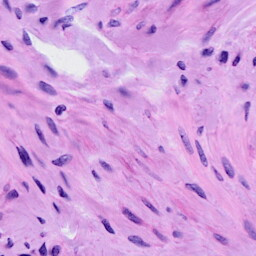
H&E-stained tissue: Cervix